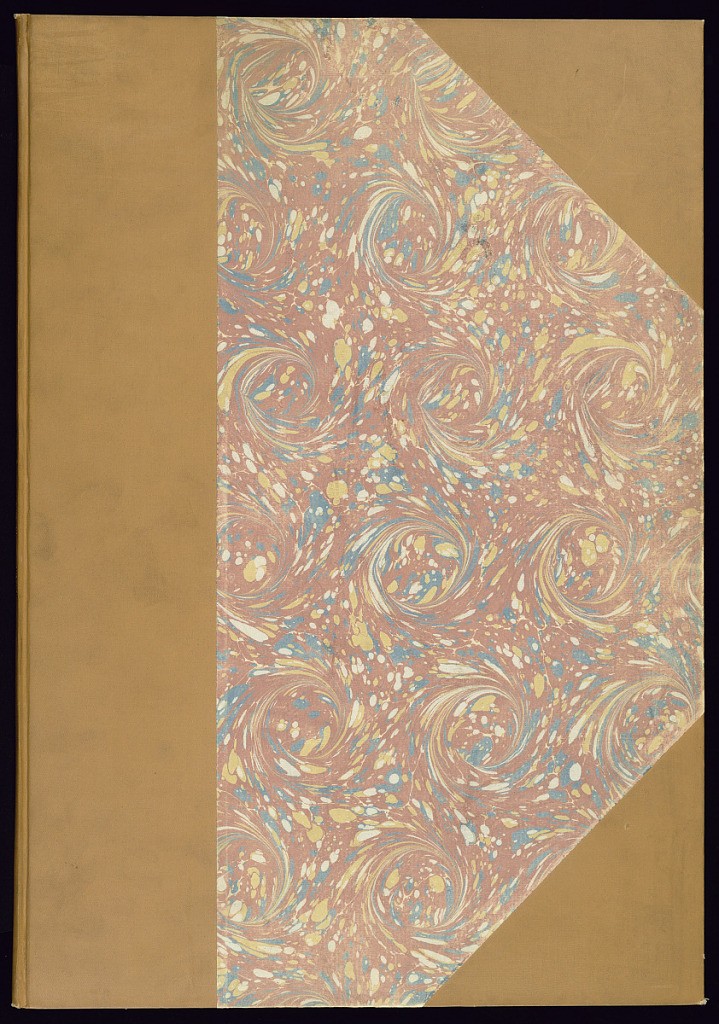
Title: VIe CAHIER D’ARABESQUES
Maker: Jean-Baptiste Fay, French, active 1765 – 1790s
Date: late 18th century
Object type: Album
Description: Album of horizontal designs for ornamental friezes with repeating patterns featuring arabesque motifs. Each plate has four designs and is numbered and signed.